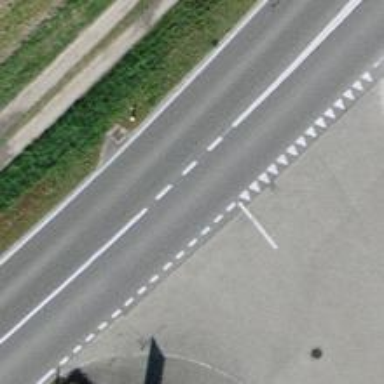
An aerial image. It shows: Asphalt road classified as primary highway.